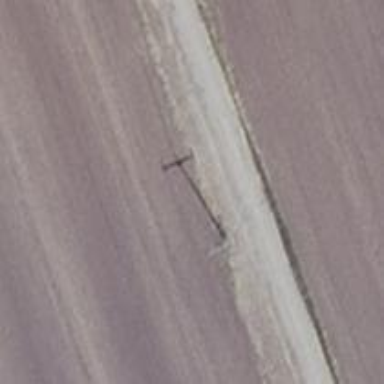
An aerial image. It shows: Power pole.